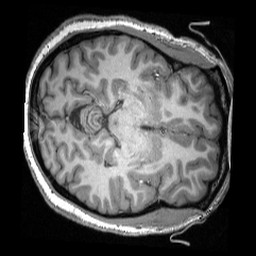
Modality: T1w
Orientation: axial
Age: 18
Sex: female
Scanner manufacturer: siemens
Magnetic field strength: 3 T
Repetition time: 2.3 s
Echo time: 0.00308 s